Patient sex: F
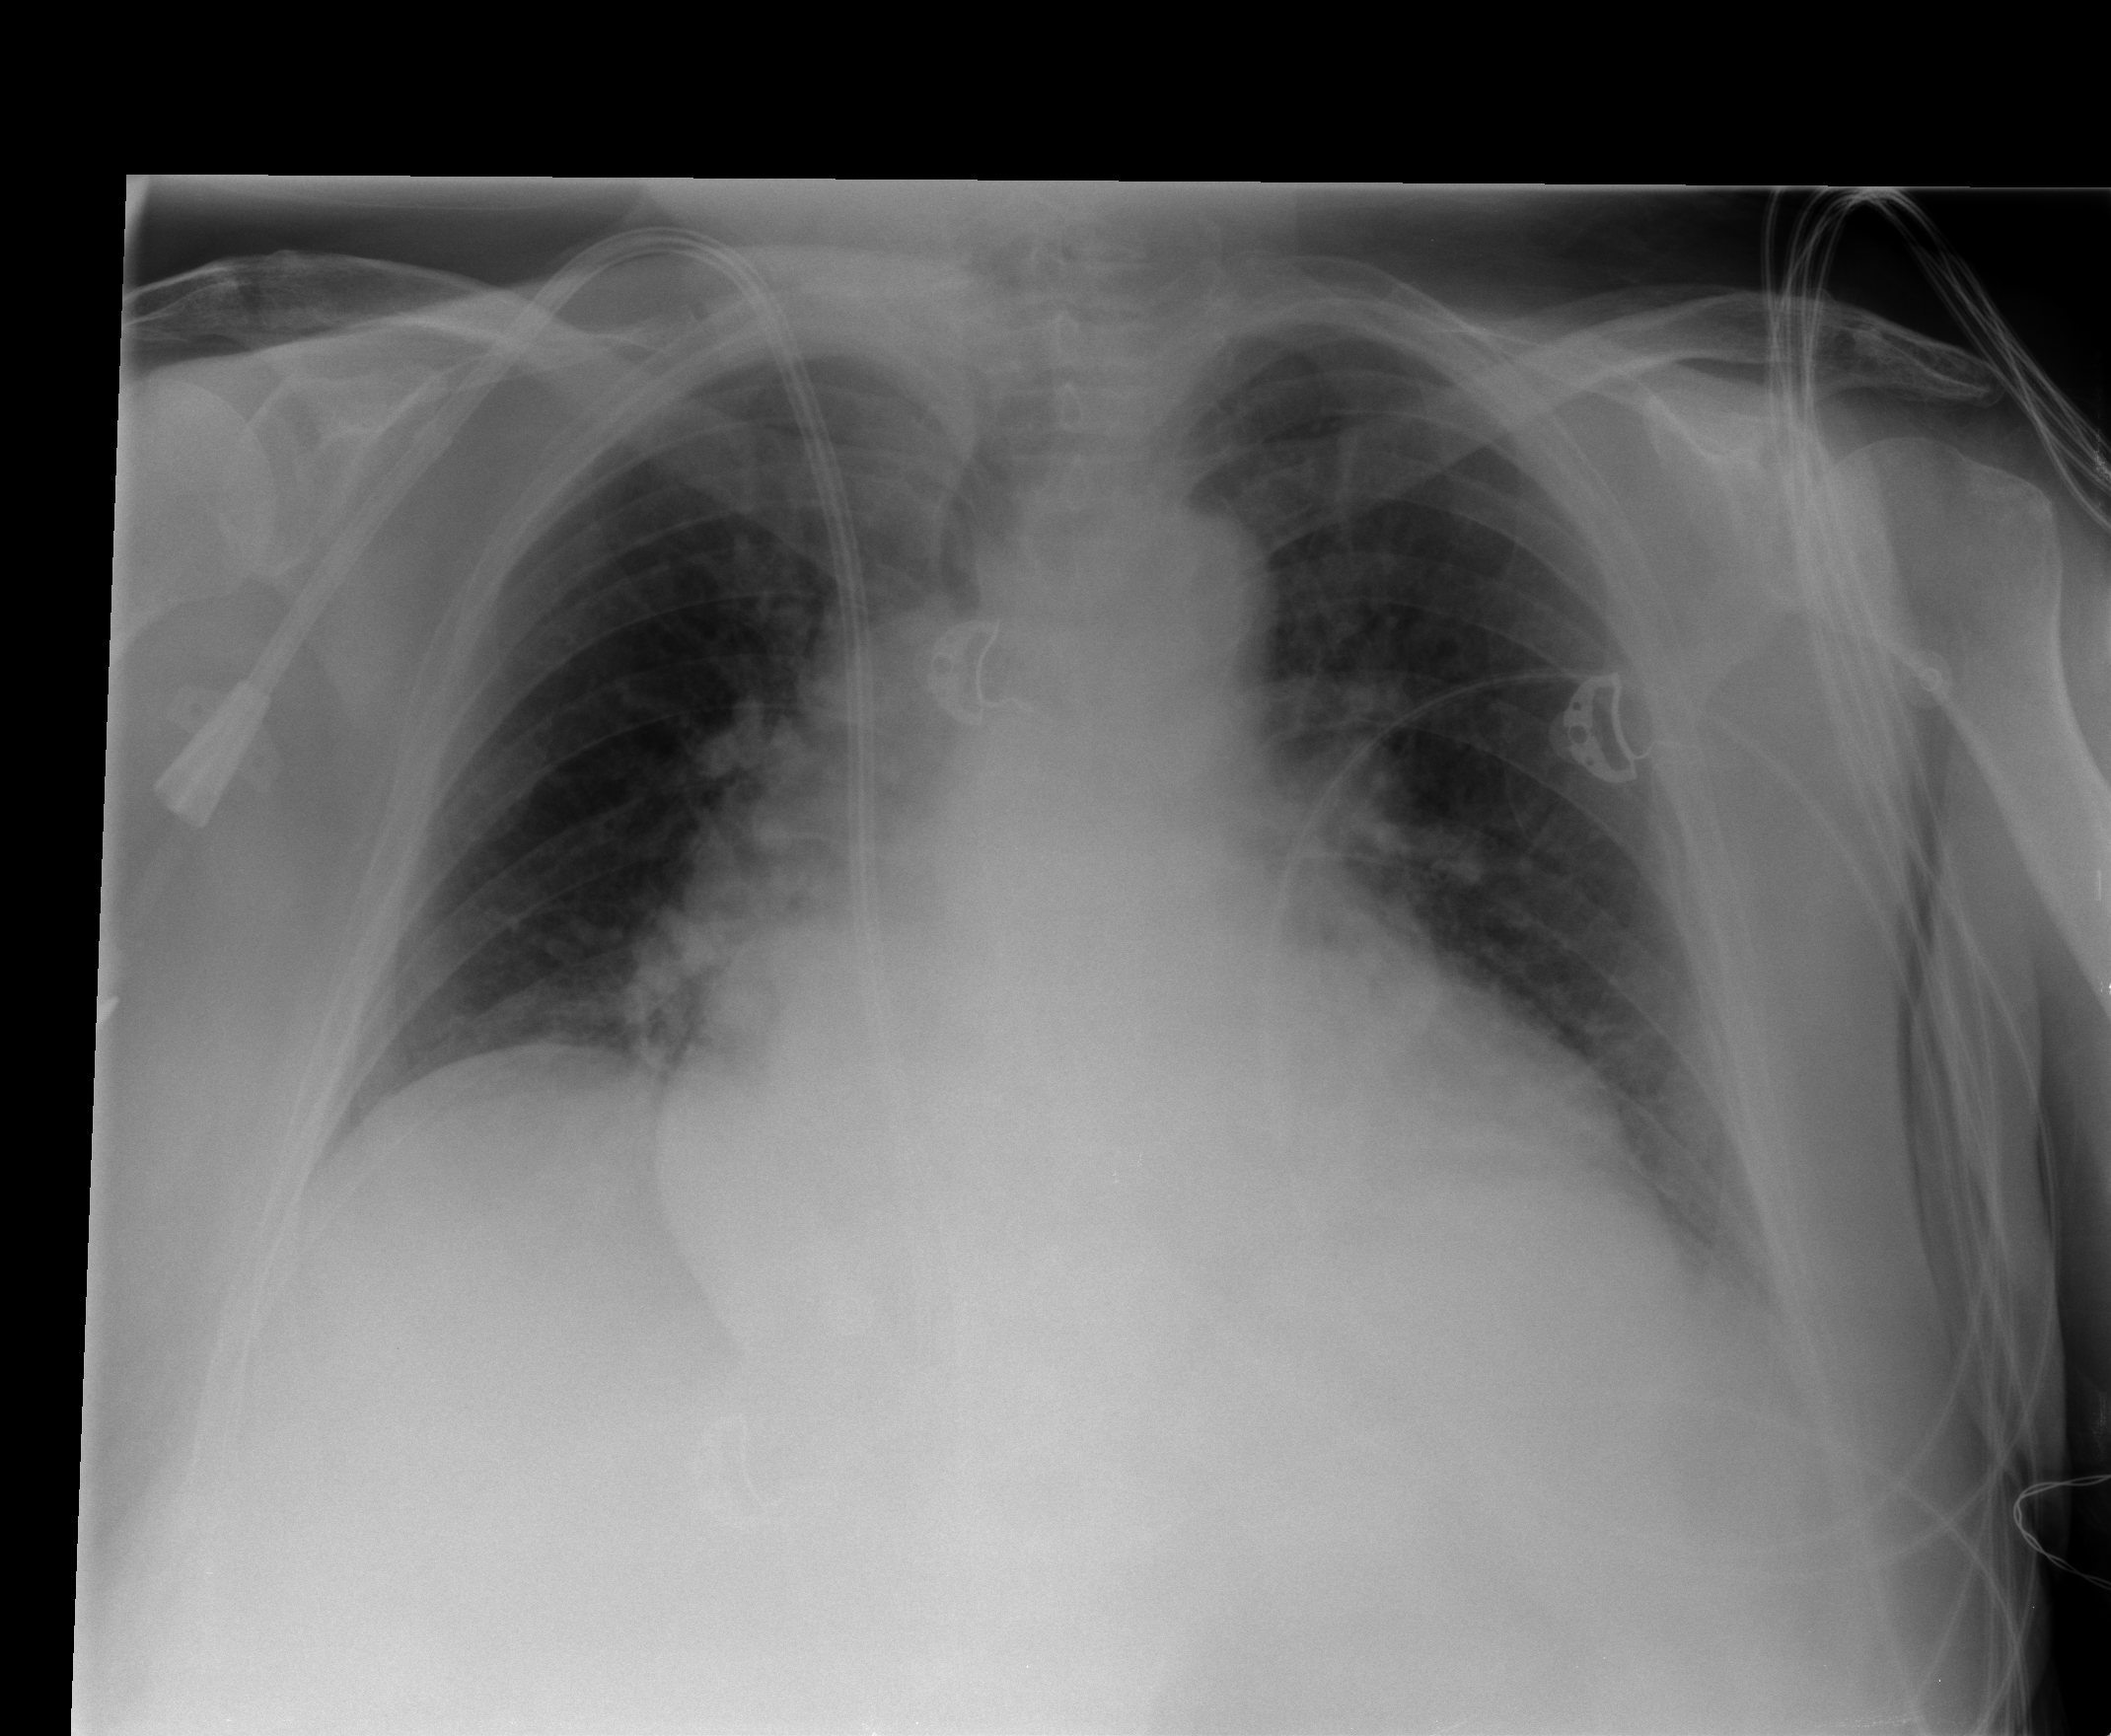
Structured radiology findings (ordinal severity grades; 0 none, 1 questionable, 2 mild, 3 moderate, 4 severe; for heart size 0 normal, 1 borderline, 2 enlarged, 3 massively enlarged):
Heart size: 2
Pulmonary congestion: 2
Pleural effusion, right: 0
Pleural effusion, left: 0
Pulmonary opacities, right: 0
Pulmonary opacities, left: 0
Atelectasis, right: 0
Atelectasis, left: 2